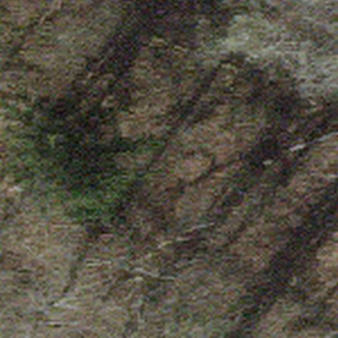
Label: other